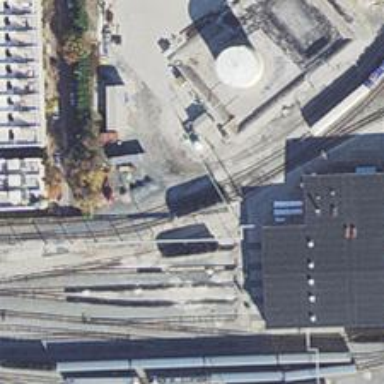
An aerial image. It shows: Railway yard.